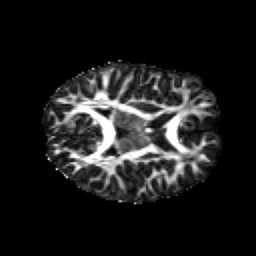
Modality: FA
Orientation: axial
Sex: male
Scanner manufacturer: siemens
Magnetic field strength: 3 T
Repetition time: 5 s
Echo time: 0.071 s